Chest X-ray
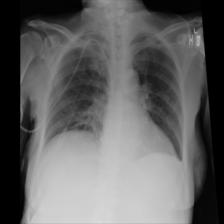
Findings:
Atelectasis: negative
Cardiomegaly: negative
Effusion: positive
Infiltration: negative
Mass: negative
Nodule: negative
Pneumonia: negative
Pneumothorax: negative
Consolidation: negative
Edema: negative
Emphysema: negative
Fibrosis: negative
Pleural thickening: negative
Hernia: negative